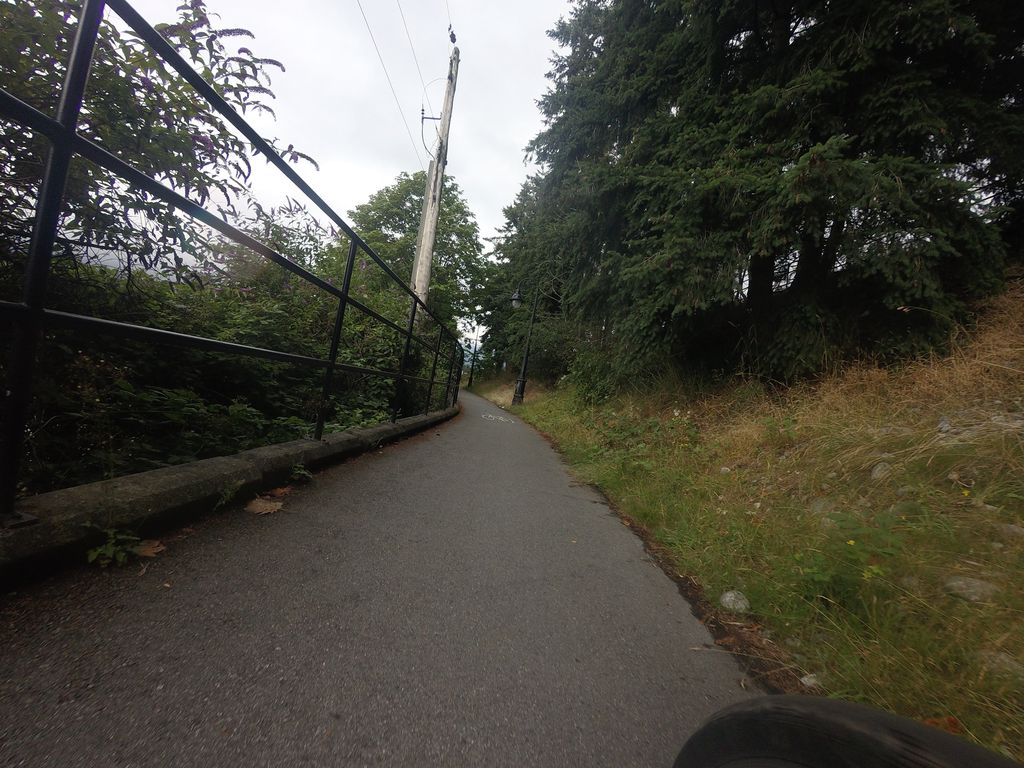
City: vancouver